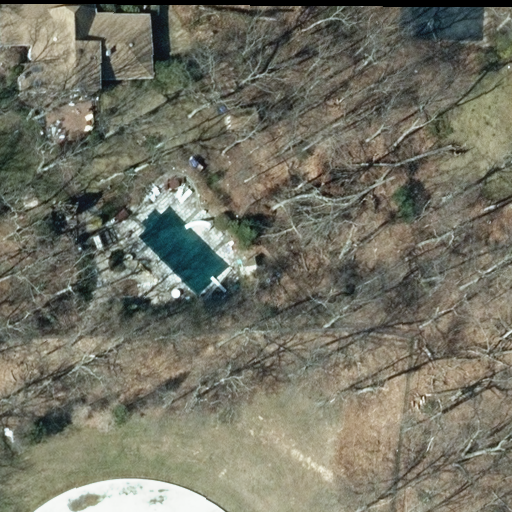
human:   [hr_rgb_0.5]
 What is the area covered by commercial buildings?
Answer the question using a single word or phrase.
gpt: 0m2

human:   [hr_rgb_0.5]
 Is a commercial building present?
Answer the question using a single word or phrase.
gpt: no

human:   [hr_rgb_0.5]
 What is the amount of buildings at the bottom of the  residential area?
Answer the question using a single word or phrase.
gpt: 0

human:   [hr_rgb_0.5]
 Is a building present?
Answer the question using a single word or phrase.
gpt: yes

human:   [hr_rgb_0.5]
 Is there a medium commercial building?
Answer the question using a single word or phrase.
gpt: no

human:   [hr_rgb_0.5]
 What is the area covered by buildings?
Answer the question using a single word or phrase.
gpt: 455m2

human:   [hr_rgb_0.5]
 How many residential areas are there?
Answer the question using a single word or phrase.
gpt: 1

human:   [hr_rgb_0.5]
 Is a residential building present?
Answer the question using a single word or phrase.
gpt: yes

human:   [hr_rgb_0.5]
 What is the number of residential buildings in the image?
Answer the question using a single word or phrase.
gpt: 1

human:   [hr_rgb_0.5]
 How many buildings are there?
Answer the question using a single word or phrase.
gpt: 1

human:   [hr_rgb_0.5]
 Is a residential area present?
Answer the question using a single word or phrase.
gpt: yes

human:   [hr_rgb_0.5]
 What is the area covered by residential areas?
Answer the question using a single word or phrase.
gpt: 10637m2

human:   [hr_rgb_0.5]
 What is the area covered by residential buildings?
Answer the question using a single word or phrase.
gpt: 455m2

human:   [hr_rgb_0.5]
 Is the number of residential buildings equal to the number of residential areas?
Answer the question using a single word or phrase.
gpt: yes

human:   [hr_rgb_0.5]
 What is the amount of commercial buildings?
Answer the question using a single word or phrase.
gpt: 0

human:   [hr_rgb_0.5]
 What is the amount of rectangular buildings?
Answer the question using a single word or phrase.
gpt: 0

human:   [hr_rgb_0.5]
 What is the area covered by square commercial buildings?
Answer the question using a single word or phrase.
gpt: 0m2

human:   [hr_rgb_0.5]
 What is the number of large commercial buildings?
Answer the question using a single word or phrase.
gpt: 0

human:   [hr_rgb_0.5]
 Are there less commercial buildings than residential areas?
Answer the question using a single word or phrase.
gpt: yes

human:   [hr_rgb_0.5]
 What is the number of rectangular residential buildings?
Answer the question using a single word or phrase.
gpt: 0

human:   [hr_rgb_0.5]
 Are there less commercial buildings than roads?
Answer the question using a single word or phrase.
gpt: no

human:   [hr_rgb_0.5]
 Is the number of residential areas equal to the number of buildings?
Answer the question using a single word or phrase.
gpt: yes

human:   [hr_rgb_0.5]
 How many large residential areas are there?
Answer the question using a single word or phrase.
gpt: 1

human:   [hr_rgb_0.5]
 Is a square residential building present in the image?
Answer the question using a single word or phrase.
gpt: no

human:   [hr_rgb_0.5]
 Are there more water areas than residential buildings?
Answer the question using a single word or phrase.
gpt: no

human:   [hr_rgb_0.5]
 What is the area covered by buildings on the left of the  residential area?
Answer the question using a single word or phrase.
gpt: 455m2

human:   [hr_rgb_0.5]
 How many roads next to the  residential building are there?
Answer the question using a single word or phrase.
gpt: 0

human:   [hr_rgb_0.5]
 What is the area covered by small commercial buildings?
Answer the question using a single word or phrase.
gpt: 0m2

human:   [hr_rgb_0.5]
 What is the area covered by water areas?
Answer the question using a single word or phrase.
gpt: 0m2

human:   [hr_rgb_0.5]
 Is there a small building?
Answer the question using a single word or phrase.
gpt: no

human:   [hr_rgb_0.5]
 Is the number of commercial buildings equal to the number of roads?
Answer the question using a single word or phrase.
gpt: yes

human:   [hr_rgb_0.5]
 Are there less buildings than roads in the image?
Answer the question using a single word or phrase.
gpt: no

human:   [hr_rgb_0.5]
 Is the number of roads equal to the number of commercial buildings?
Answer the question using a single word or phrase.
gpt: yes

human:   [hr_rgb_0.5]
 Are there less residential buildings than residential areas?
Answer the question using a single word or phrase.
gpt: no

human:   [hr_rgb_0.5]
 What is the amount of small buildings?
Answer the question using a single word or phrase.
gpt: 0

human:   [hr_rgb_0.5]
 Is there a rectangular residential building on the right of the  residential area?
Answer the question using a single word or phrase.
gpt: no

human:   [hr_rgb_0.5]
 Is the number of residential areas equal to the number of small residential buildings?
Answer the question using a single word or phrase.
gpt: no

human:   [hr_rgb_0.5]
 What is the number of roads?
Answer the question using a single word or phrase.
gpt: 0

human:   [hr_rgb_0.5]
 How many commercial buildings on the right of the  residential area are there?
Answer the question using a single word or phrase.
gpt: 0

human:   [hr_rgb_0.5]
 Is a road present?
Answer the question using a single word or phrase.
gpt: no

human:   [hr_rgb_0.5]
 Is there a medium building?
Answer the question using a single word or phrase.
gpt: yes

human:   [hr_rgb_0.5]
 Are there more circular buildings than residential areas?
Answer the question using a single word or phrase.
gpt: no

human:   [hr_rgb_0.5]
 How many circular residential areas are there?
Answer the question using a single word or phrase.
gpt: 0

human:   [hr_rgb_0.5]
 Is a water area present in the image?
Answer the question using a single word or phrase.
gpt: no

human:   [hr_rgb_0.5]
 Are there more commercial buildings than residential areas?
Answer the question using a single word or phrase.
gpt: no

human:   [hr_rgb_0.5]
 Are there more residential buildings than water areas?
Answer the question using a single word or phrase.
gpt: yes

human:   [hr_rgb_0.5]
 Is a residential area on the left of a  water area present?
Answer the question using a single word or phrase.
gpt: no

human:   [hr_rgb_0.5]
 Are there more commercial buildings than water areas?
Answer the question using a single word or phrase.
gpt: no

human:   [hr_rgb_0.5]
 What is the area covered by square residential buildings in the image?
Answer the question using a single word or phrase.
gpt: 0m2

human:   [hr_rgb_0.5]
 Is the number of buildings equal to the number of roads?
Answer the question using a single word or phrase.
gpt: no

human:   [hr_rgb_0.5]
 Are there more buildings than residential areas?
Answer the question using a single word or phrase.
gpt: no

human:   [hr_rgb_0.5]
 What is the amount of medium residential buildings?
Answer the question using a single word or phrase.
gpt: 1

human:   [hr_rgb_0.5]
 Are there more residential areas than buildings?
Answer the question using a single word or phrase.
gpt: no

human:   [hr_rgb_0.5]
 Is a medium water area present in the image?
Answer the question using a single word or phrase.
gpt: no

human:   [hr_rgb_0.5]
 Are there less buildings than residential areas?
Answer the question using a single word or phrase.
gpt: no

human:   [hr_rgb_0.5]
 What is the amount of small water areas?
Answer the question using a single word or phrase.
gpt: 0

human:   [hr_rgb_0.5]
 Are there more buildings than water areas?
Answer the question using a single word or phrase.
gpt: yes

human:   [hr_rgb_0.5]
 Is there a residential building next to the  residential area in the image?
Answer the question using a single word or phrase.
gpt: yes

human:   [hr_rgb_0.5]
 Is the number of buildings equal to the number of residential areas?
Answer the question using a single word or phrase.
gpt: yes

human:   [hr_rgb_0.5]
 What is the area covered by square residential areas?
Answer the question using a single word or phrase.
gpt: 0m2

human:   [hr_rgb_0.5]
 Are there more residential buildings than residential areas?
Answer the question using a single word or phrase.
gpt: no

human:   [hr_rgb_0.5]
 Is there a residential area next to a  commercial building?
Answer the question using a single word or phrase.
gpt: no

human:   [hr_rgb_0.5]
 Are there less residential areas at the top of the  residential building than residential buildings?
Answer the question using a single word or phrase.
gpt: yes

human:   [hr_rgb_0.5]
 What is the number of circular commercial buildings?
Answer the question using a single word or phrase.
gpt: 0